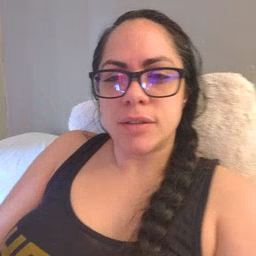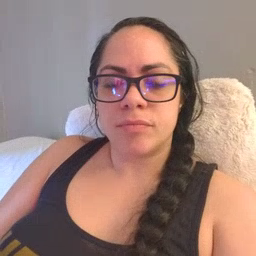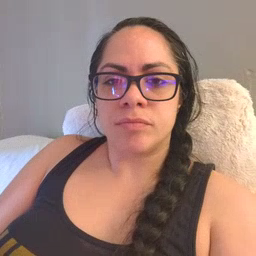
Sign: closet